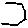
Label: hexagon